Aerial crown-view tile of a tropical tree (Barro Colorado Island, Panama), acquired 20250414:
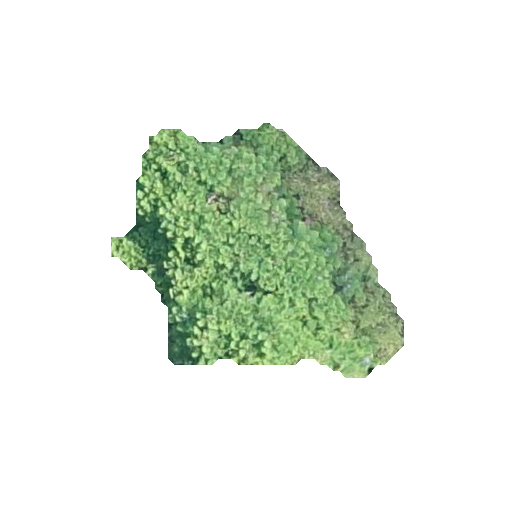
Species: Jacaranda copaia
GBIF accepted scientific name: Jacaranda copaia
Crown area: 73.102 m²